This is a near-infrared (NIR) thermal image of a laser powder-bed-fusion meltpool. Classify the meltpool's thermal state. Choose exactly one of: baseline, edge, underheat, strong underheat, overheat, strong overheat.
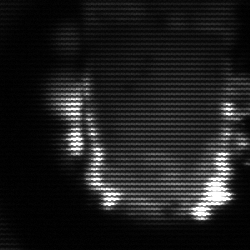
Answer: baseline